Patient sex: F
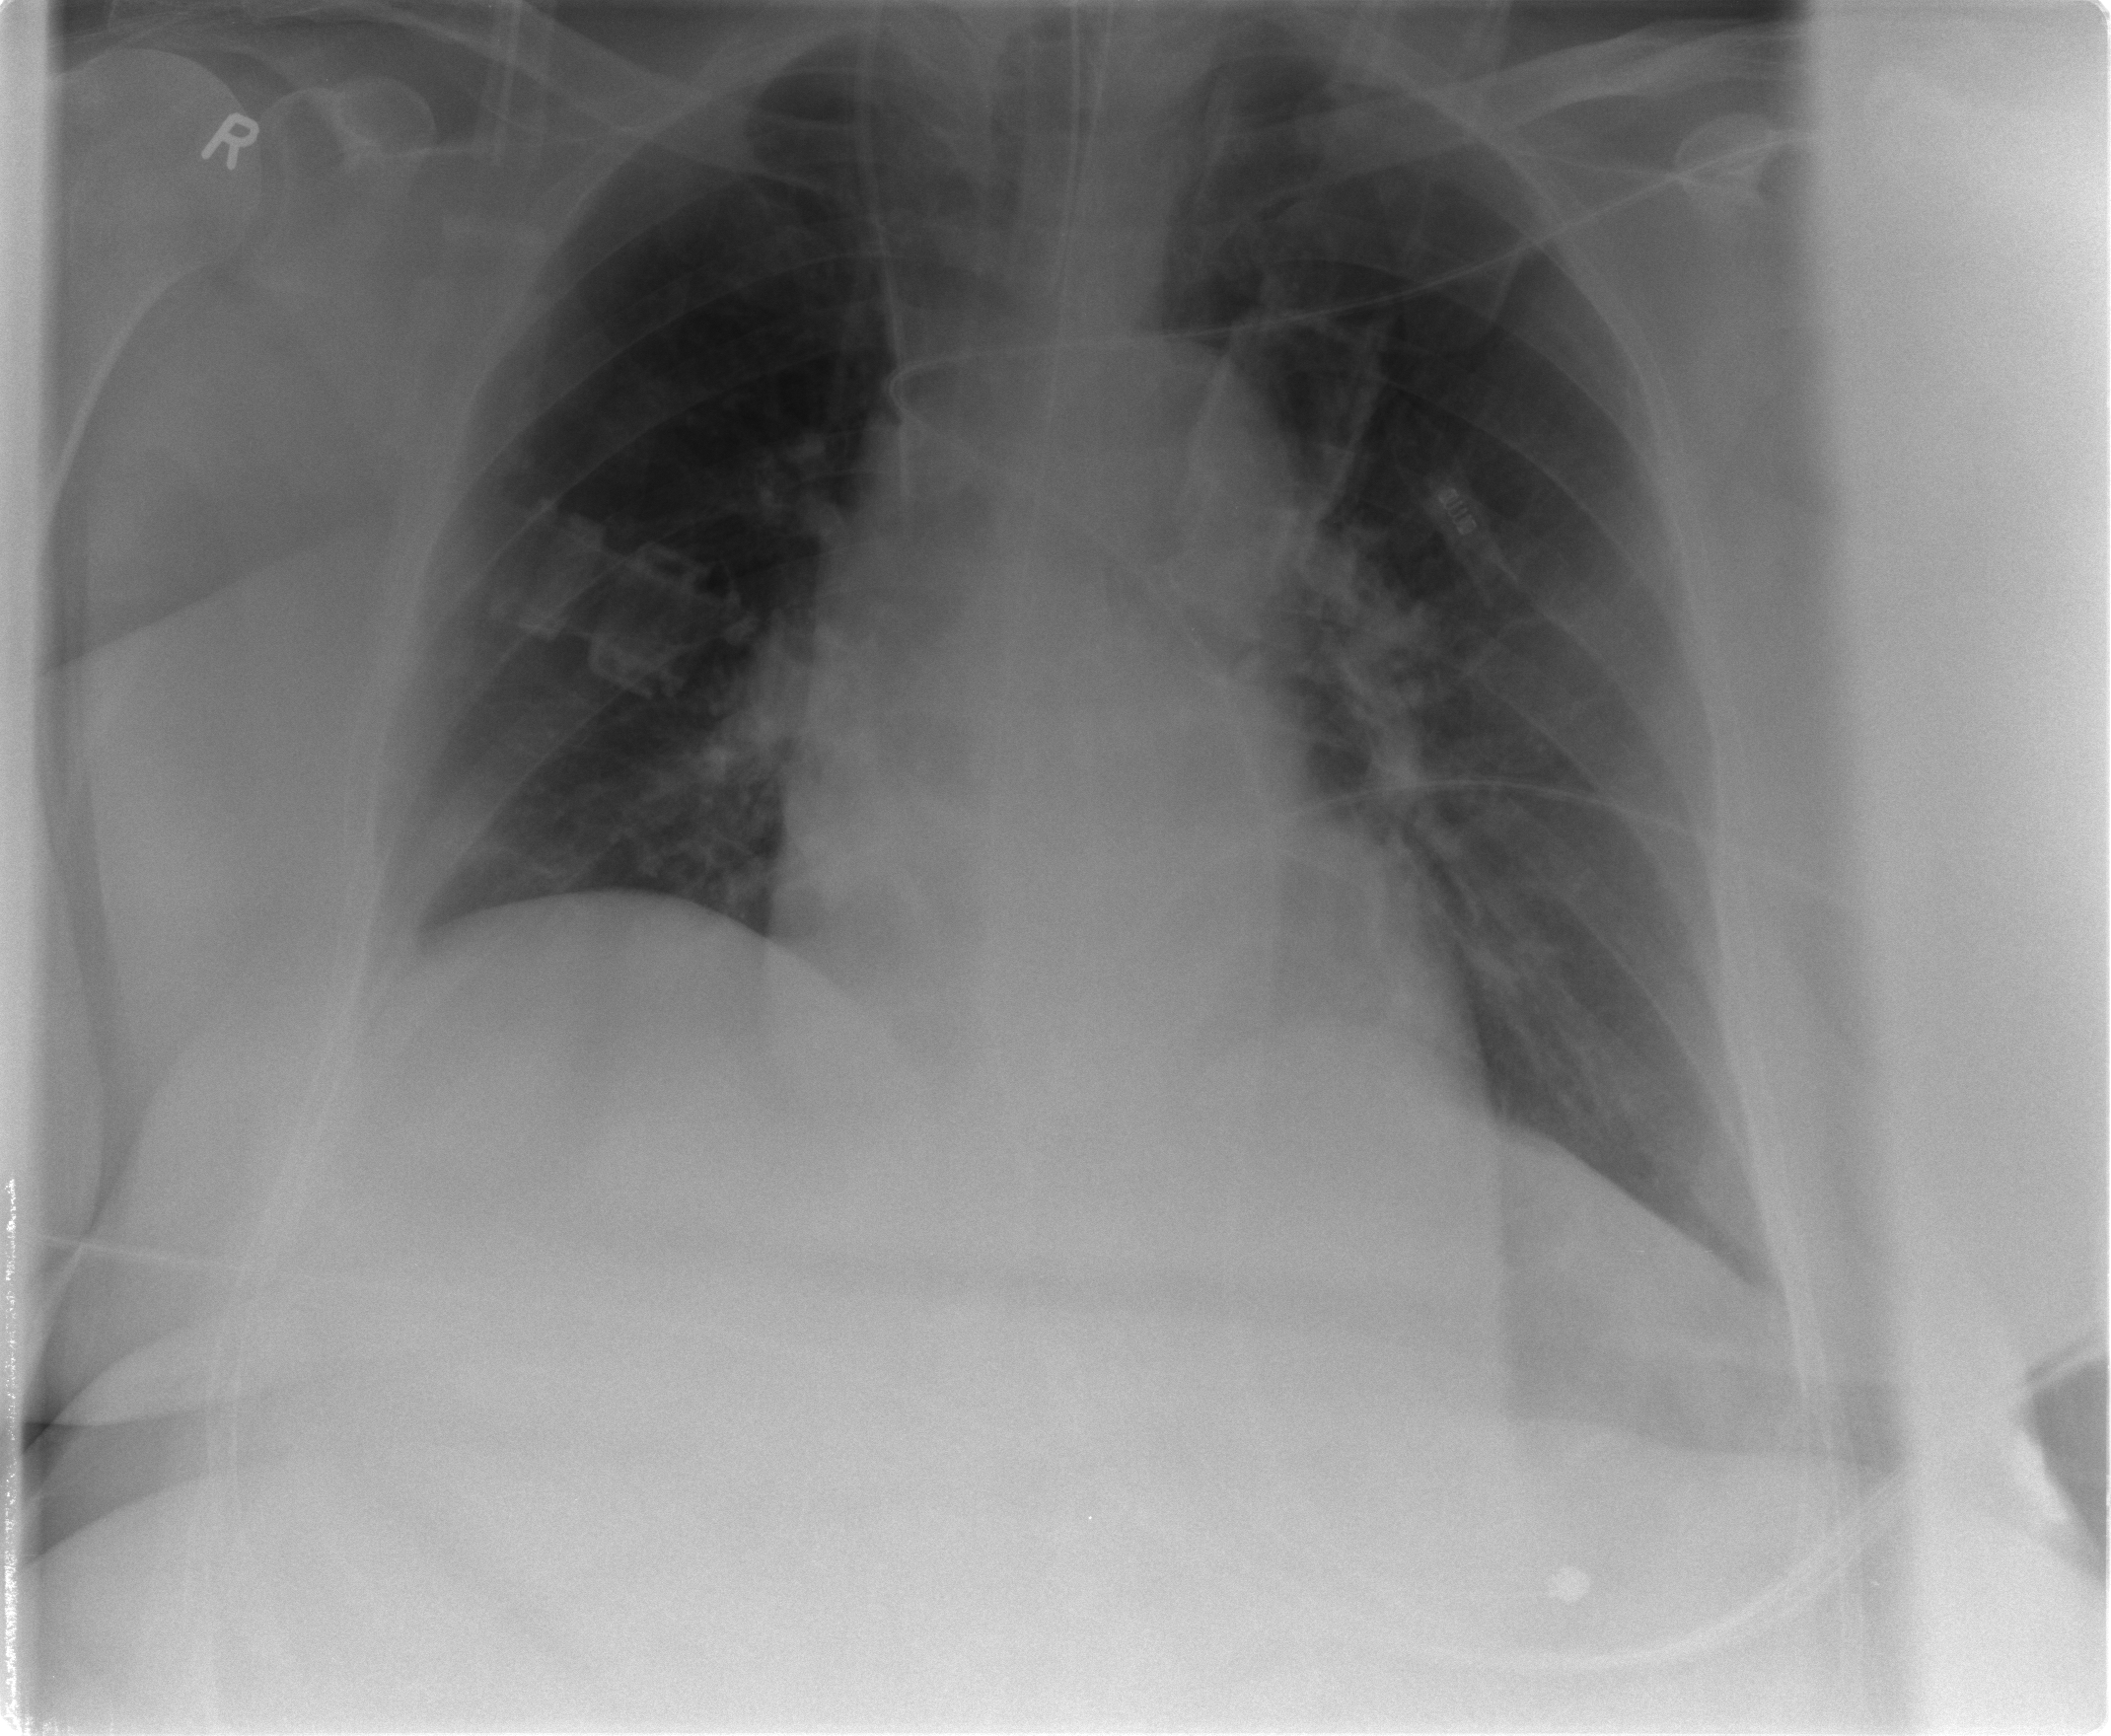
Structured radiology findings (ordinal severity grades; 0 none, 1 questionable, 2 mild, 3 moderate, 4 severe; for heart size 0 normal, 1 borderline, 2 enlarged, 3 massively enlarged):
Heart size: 1
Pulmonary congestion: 1
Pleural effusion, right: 0
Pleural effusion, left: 0
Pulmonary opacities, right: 0
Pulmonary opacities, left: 0
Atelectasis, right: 1
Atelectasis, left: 1